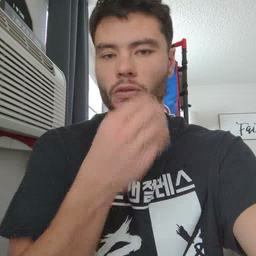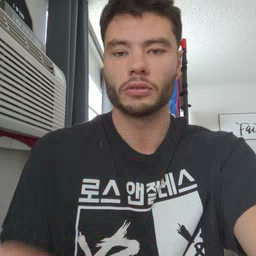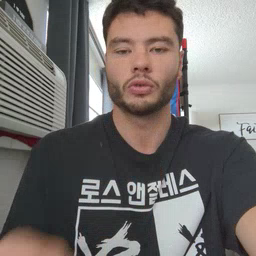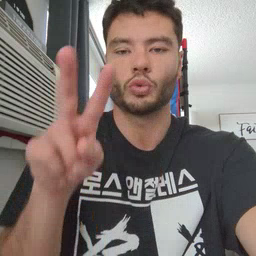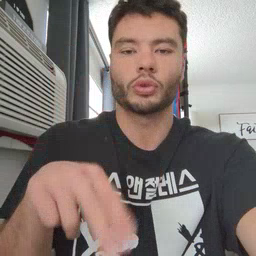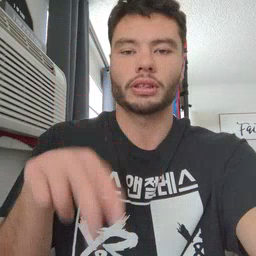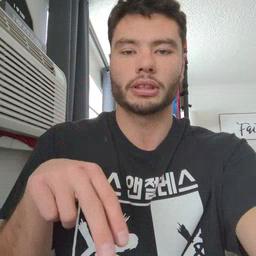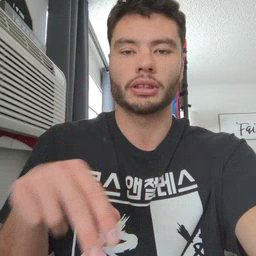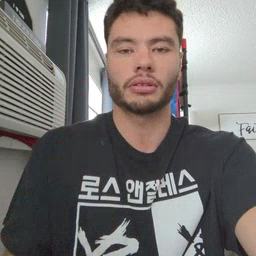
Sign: read